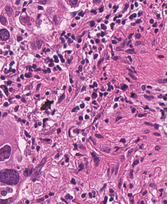
Tumor epithelial tissue: yes
Tumor-associated stroma tissue: yes
Normal tissue: no